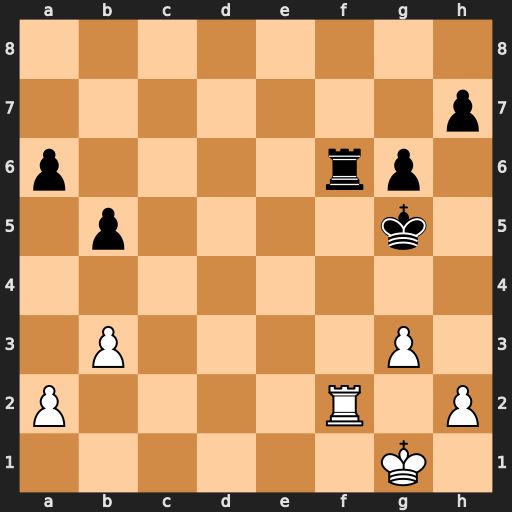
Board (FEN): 8/7p/p4rp1/1p4k1/8/1P4P1/P4R1P/6K1
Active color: w
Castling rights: -
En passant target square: -
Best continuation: h4+ Kh6 Rxf6